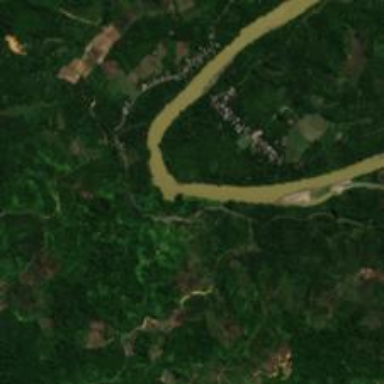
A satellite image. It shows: Beautiful river scene.